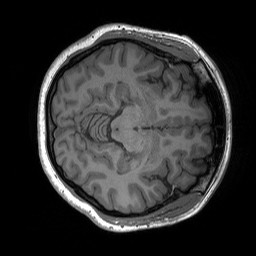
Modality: T1w
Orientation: axial
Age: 27
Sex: female
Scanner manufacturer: siemens
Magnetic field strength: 3 T
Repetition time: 1.9 s
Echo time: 0.00227 s